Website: slack
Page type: payment
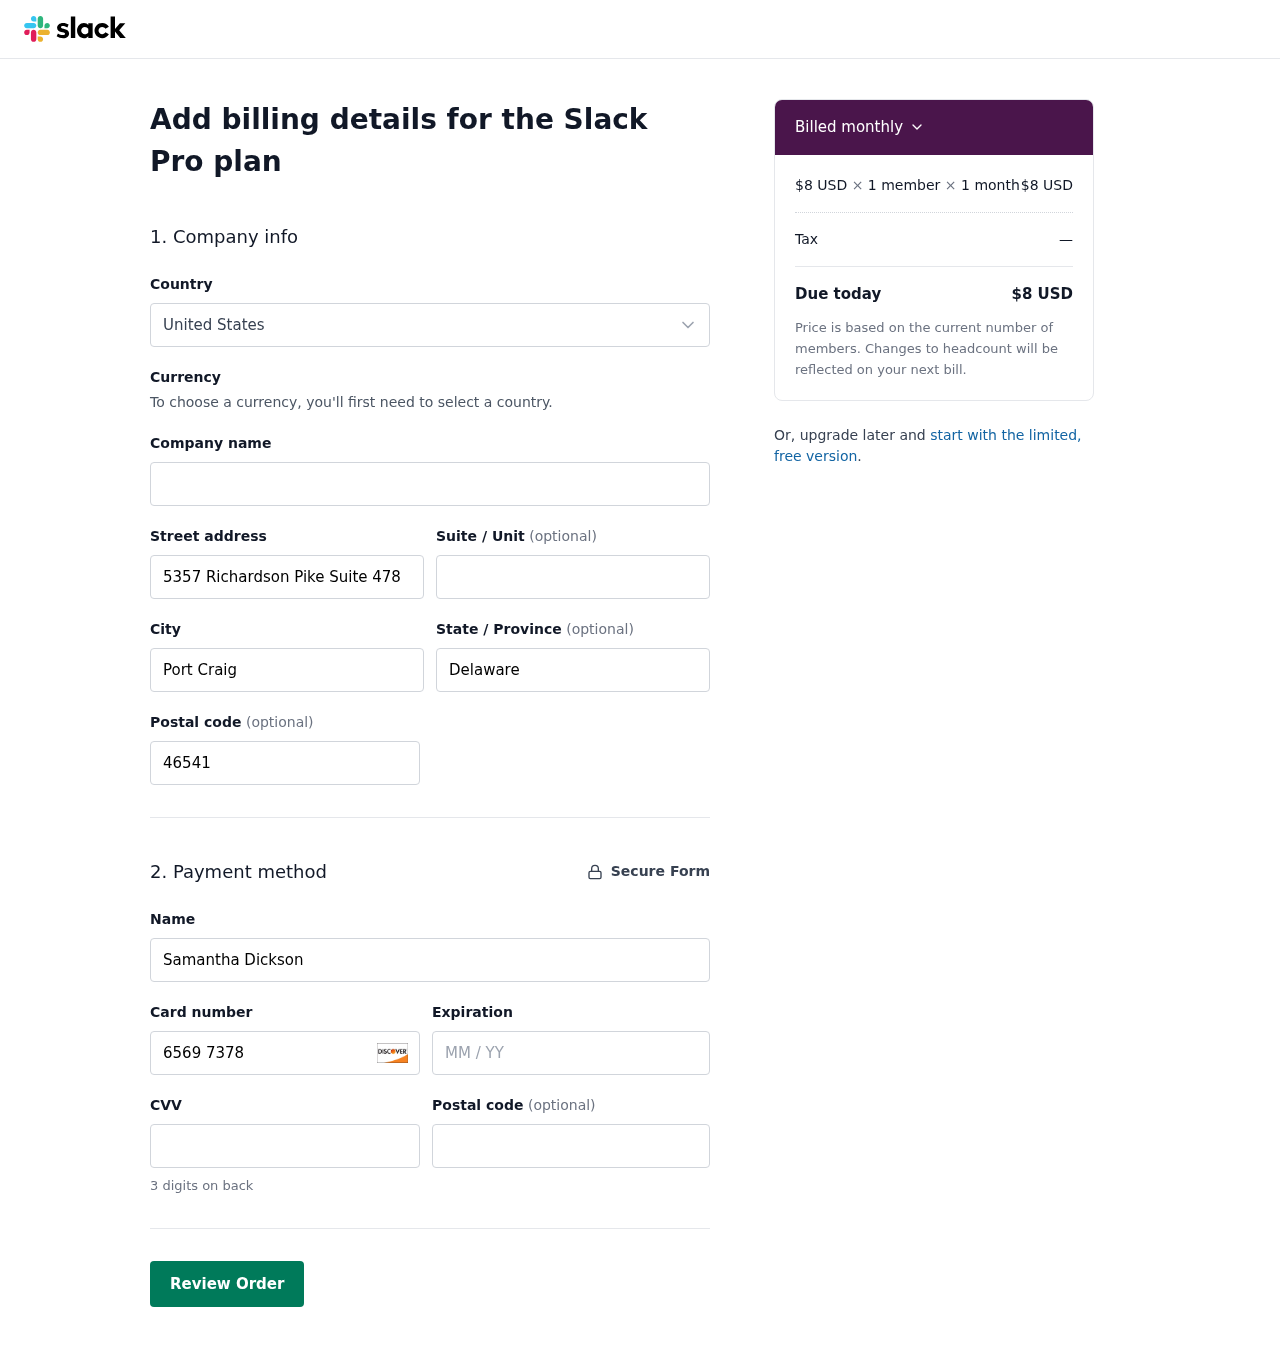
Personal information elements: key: PII_COUNTRY
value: United States
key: PII_STREET
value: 5357 Richardson Pike Suite 478
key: PII_CITY
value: Port Craig
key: PII_STATE
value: Delaware
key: PII_POSTCODE
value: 46541
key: PII_FULLNAME
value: Samantha Dickson
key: PII_CARD_NUMBER
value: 6569 7378 9286 6937
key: PII_CARD_EXPIRY
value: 11/28
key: PII_CARD_CVV
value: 296
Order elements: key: ORDER_PRICE_PER_MEMBER
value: $8 USD
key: ORDER_NUM_MEMBERS
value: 1 member
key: ORDER_NUM_MONTHS
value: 1 month
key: ORDER_SUBTOTAL
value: $8 USD
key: ORDER_TAX
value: —
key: ORDER_TOTAL
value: $8 USD